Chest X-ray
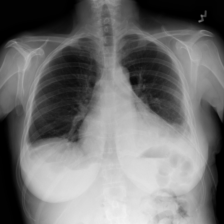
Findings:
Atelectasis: positive
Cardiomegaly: negative
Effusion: positive
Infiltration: negative
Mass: negative
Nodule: negative
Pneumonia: negative
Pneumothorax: negative
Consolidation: negative
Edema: negative
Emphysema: negative
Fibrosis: negative
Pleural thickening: negative
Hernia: negative